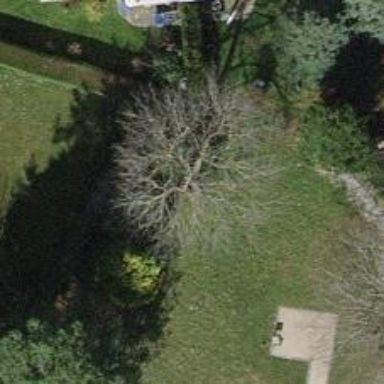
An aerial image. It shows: Deciduous broadleaved tree in cemetery.